Field crop: maize
Growth stage: 2
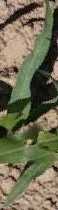
Species: maize